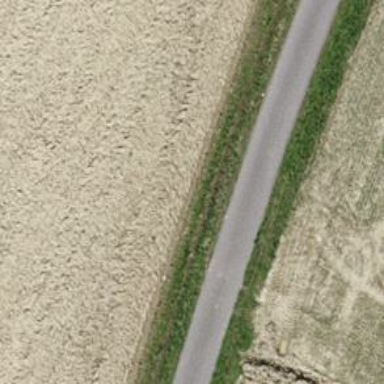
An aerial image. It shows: Ditch in the surroundings.